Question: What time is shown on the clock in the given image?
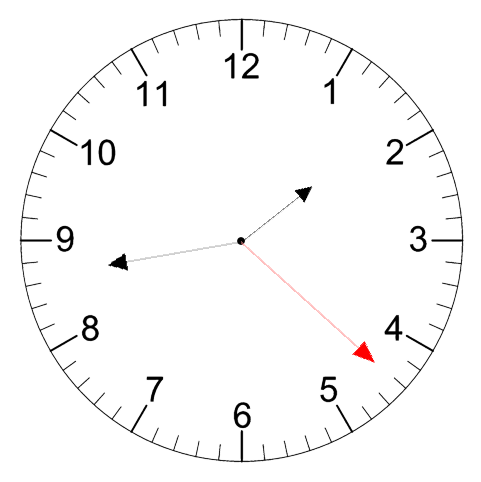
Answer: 01:43:22